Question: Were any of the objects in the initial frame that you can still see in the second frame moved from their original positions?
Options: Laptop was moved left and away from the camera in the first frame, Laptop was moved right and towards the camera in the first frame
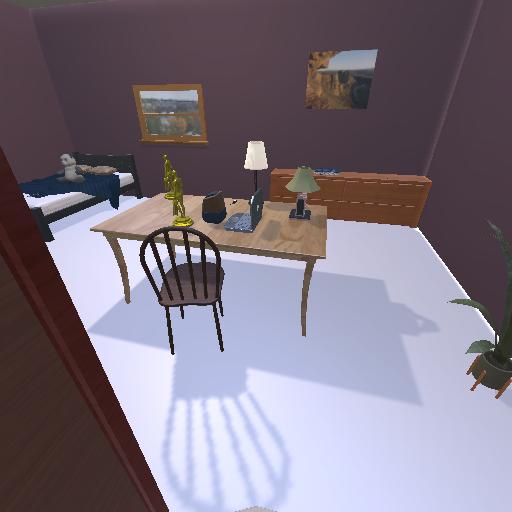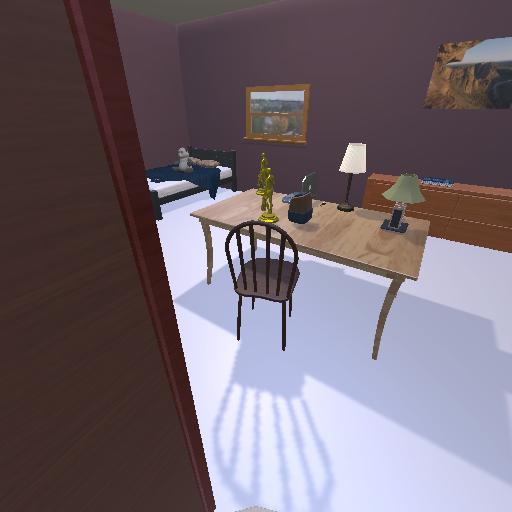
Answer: Laptop was moved left and away from the camera in the first frame